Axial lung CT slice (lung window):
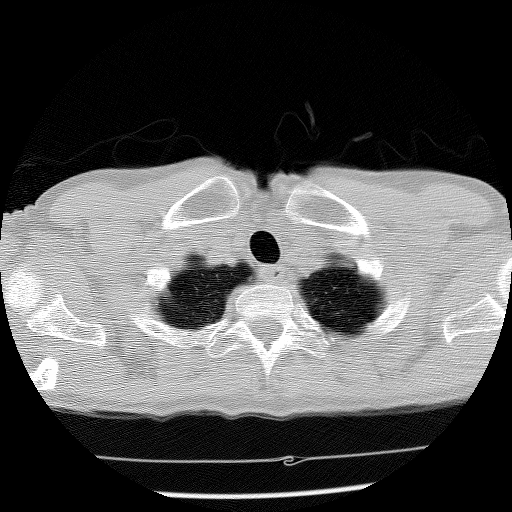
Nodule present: no